Question: I have made a Windows Forms Application. I have a form with some controls.
The Controls overlap, and also Fonts are changed automatically, at some places the fonts go White in Buttons, TextBoxes. I am attaching a picture for more understanding.
<URL>:
This happens in some End User's Systems, I am unable t find why this issue occurs.
Any help would be appreciated.
Thnx in Advance
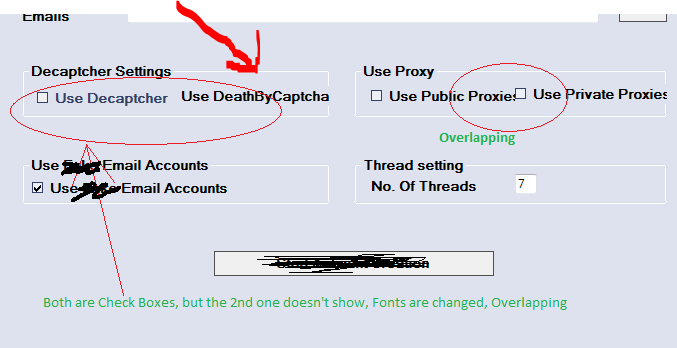
Answer: If you are using system fonts and colours, your winforms application is at the mercy of the operating system's font and colour settings.
For example, if the ForeColor property of your buttons is set to ControlText (a system colour) rather than black (for example), your application will be rendered using whatever the operating system's ForeColor property is set to.
Also keep in mind that the operating system's Font Size setting will impact the layout of your forms. If the operating system's font size is set to 125% or 150% you may experience overlapping issues.